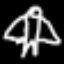
Label: angel